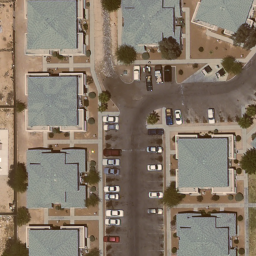
Label: residential